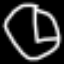
Label: clock